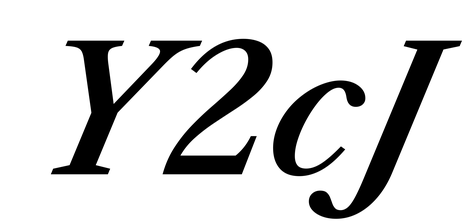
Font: LibreCaslonText-Italic_SemiBold_Italic